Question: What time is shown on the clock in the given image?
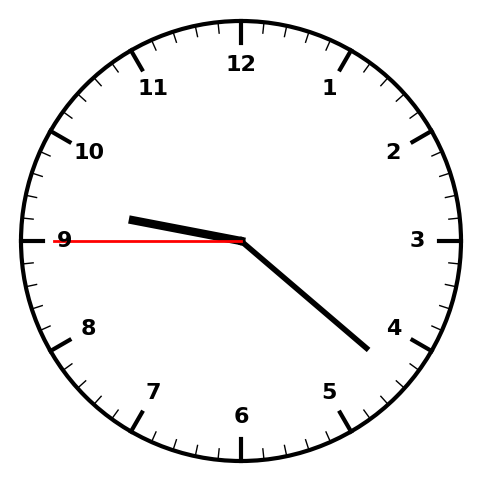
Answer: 09:21:45